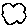
Label: cloud